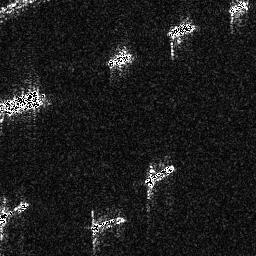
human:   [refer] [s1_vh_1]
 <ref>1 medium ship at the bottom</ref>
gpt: <box>[[34, 83, 49, 90, 0]]</box>

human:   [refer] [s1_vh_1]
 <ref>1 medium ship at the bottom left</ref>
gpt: <box>[[0, 77, 11, 90, 0]]</box>

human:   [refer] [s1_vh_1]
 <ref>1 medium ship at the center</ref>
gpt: <box>[[55, 62, 68, 72, 0]]</box>

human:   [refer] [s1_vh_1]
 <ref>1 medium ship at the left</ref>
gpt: <box>[[0, 33, 16, 46, 0]]</box>

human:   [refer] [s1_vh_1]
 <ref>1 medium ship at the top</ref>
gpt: <box>[[41, 18, 51, 26, 0]]</box>

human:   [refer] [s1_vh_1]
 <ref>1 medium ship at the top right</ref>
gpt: <box>[[64, 7, 75, 14, 0]]</box>